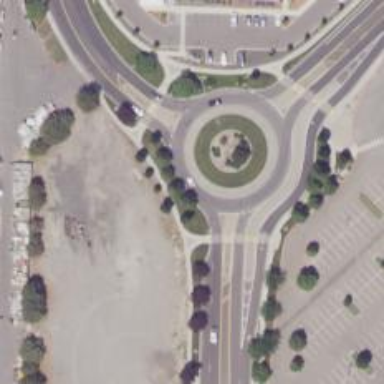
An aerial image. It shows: Tertiary road that leads to roundabout.